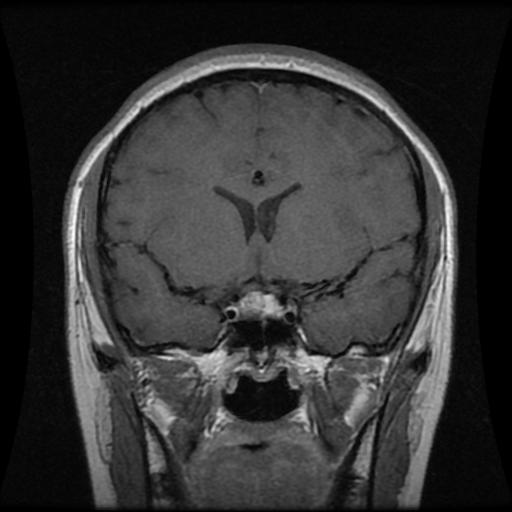
Label: pituitary